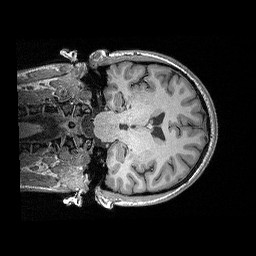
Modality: T1w
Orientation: coronal
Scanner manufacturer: siemens
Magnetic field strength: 3 T
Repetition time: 2.3 s
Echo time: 0.00298 s